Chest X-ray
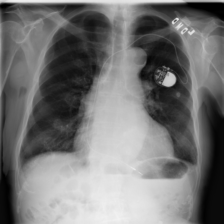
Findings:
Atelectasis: negative
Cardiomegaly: positive
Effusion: negative
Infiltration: negative
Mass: negative
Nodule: negative
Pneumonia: negative
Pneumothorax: negative
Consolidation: negative
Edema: negative
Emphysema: negative
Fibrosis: negative
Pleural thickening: negative
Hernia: negative